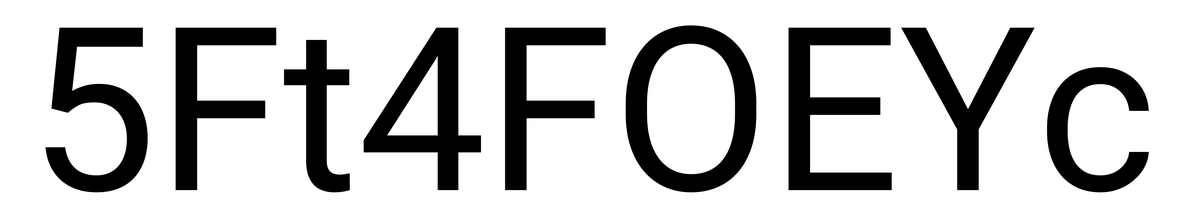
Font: Roboto_Regular